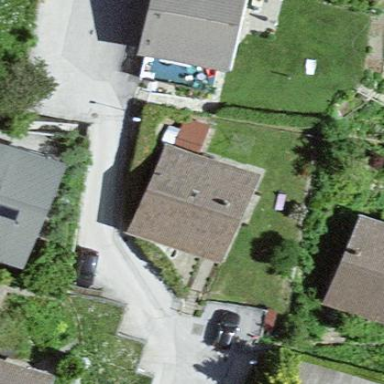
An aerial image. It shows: Simple house.